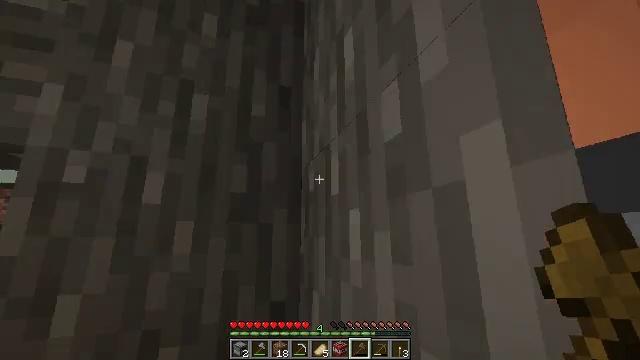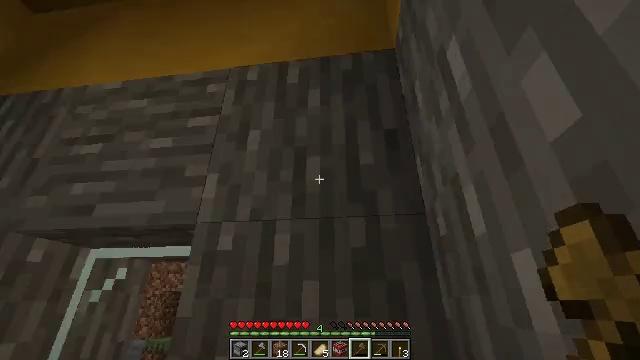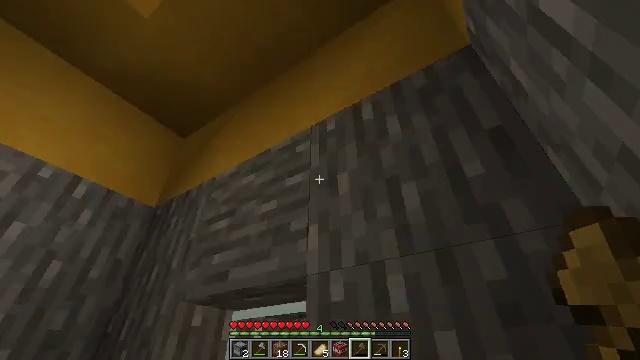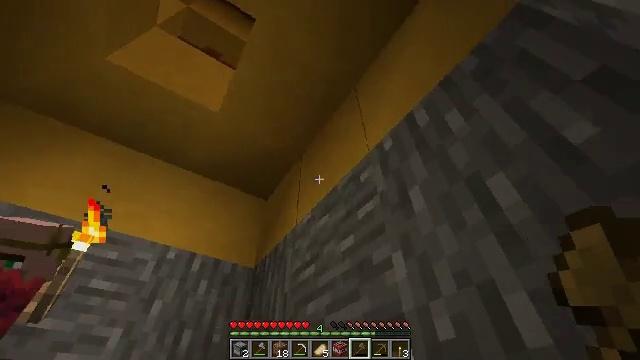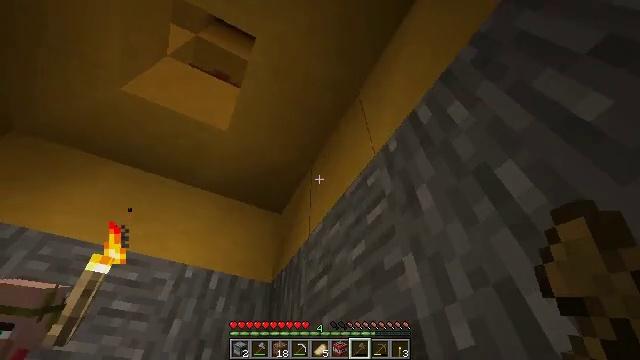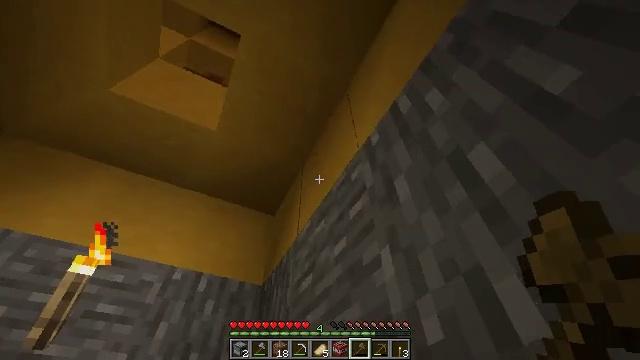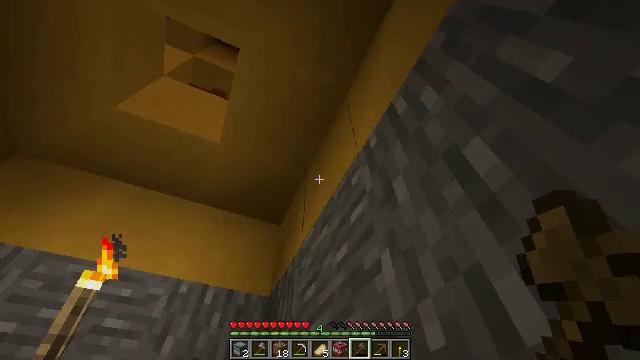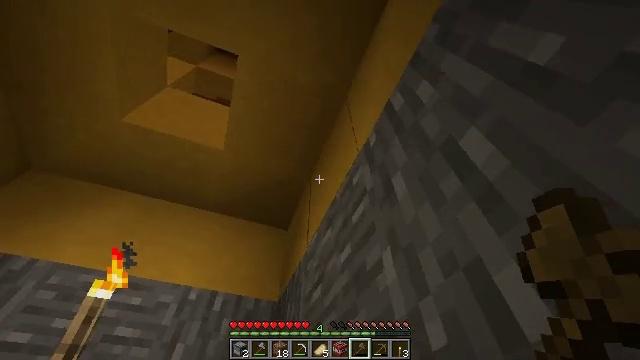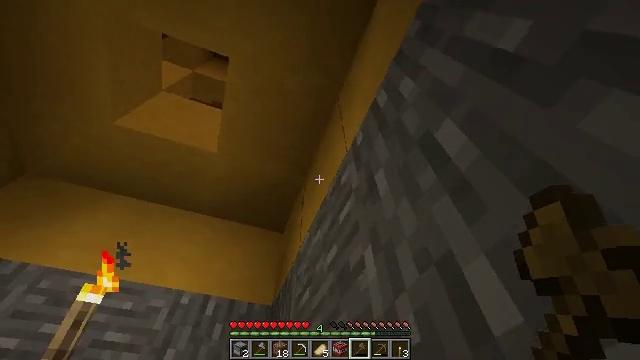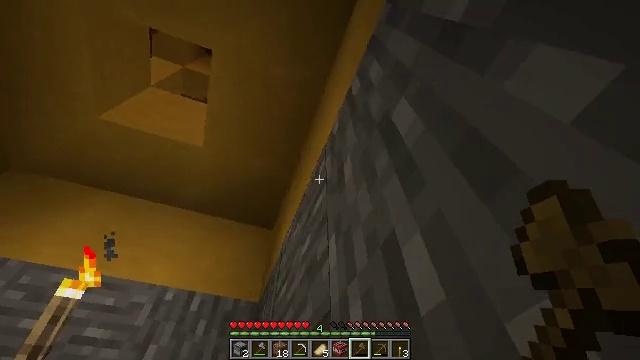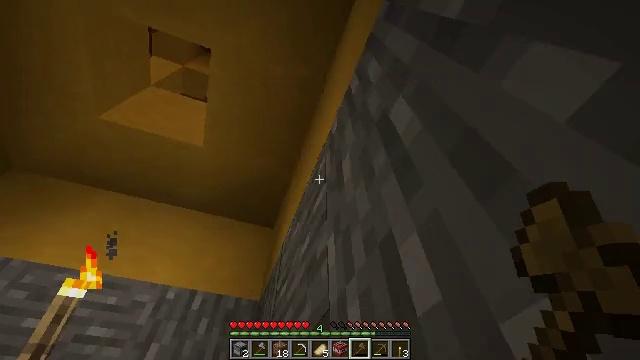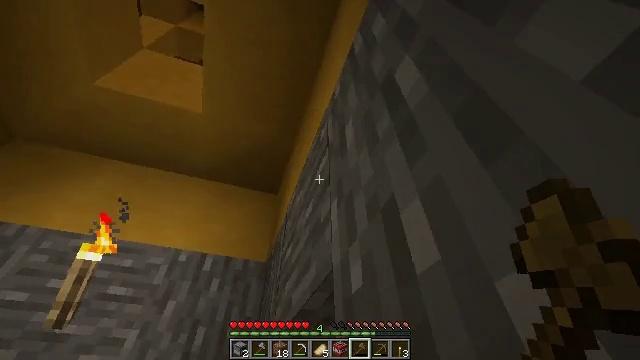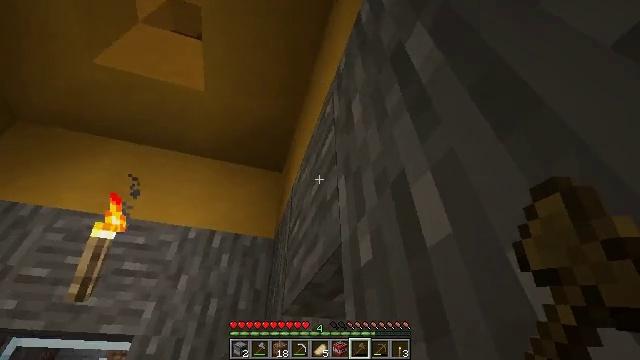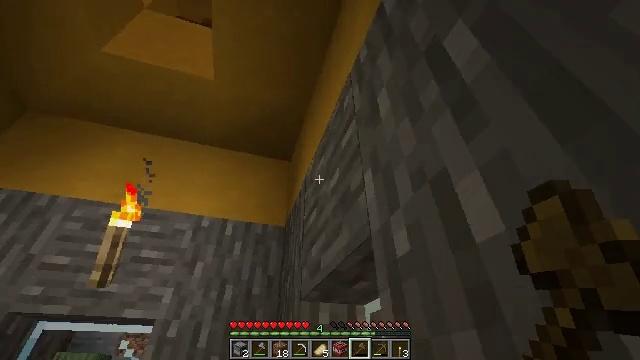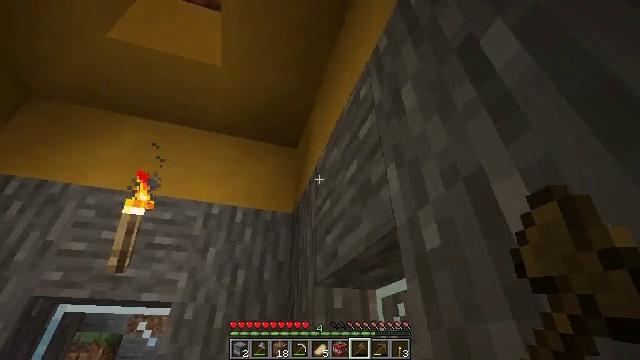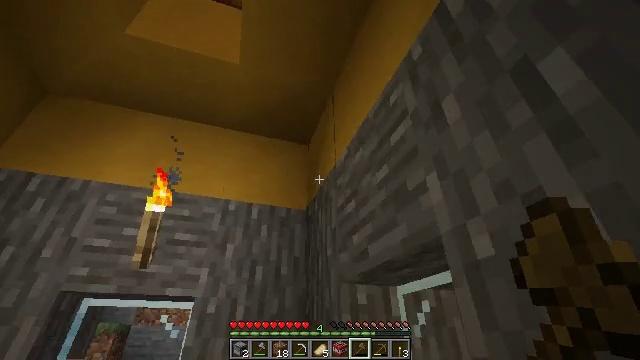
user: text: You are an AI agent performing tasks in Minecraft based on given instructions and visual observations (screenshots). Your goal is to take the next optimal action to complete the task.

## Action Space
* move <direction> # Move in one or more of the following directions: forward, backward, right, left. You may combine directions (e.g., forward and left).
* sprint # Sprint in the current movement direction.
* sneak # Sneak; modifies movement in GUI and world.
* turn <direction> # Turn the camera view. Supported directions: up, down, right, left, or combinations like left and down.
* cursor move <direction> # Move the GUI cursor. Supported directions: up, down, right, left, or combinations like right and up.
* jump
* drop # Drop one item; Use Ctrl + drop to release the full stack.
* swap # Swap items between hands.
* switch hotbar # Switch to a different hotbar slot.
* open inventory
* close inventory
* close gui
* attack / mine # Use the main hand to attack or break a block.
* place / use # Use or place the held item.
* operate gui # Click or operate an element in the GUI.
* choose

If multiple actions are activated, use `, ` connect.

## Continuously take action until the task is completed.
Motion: motion action
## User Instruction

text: Mine yellow terracotta.
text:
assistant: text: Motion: move forward and move right, turn left and up
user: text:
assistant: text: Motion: move right, turn left and up
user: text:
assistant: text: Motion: move back and move right, turn left and up
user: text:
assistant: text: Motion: move back and move right, turn left and up
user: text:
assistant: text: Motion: move back and move right, turn up
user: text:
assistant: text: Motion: move back and move right, turn left and up
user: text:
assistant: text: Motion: move back and move right, turn left
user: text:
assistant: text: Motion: move back and move right, turn up
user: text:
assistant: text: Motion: move back and move right
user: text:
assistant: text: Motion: move back and move right
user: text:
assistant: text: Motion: move back, turn down
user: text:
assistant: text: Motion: move back, turn left and down
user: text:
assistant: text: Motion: move back and move left, turn down
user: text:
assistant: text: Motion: move back and move left, turn down
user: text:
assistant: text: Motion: move back and move left, turn down
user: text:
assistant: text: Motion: move back and move left
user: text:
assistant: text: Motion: move back and move left
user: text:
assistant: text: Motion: move back and move left
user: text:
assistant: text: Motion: move back and move left
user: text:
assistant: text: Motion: move back and move left
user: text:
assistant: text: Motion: move back and move left, turn up
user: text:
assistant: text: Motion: move back and move left, turn up
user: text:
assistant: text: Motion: move back and move right, turn up
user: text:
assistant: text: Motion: move back and move right, turn up
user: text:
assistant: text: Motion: move back and move right
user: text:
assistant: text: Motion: move right
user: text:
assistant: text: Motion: move right
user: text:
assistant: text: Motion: no_op
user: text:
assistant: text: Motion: no_op
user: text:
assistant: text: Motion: move forward